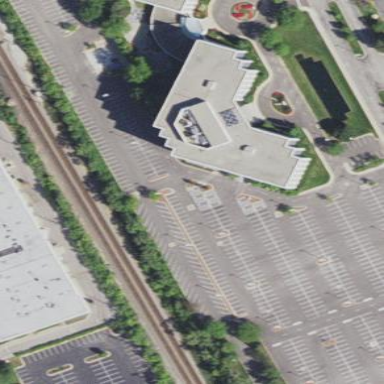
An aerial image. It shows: Office building.